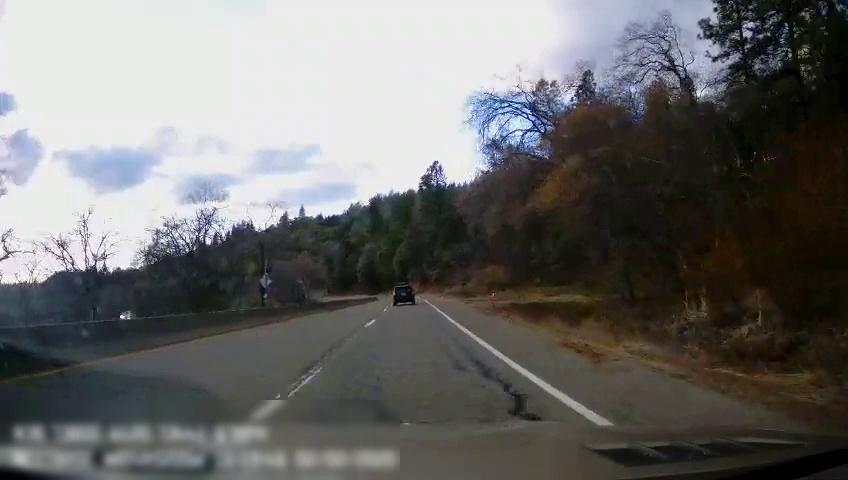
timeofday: Day
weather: Cloudy
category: Drivable Space
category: Vehicles | SUV
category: Lanes | Alternate Lane
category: Lanes | Current Lane
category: Lanes | Current Lane
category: Traffic | Signs